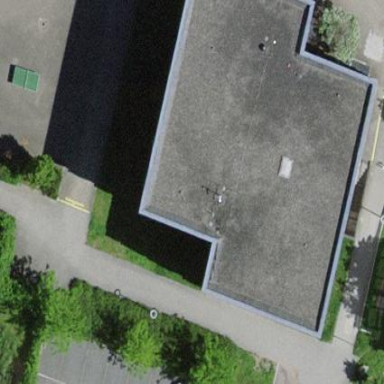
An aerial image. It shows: School building.